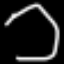
Label: octagon